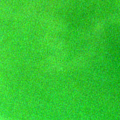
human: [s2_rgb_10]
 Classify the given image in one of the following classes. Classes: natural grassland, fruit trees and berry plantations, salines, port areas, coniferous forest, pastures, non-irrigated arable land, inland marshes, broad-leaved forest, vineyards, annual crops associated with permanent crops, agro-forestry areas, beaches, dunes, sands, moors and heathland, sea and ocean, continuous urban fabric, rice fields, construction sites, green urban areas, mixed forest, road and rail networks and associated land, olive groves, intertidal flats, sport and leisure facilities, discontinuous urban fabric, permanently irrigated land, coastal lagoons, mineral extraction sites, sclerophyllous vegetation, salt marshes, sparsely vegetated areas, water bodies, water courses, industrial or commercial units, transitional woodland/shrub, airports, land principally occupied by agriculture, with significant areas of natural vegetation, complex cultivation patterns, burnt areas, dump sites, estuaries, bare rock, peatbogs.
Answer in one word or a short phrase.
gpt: coastal lagoons